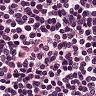
Metastatic tissue present: no